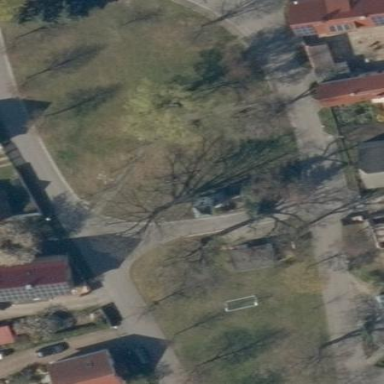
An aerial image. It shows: Village green area.